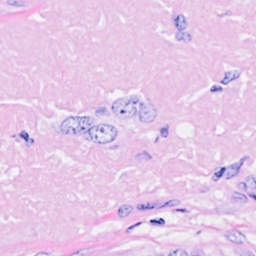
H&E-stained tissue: Breast